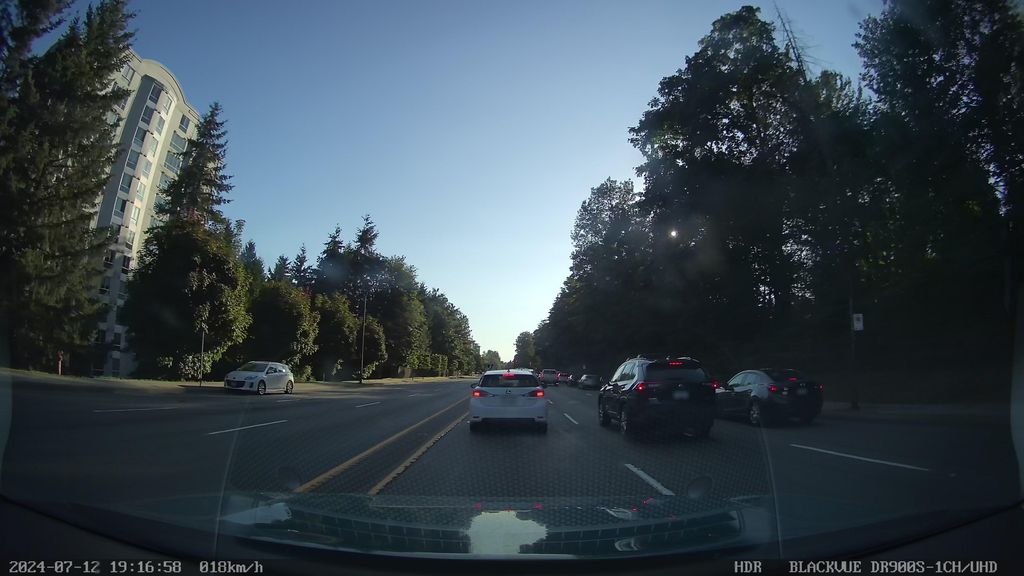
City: vancouver